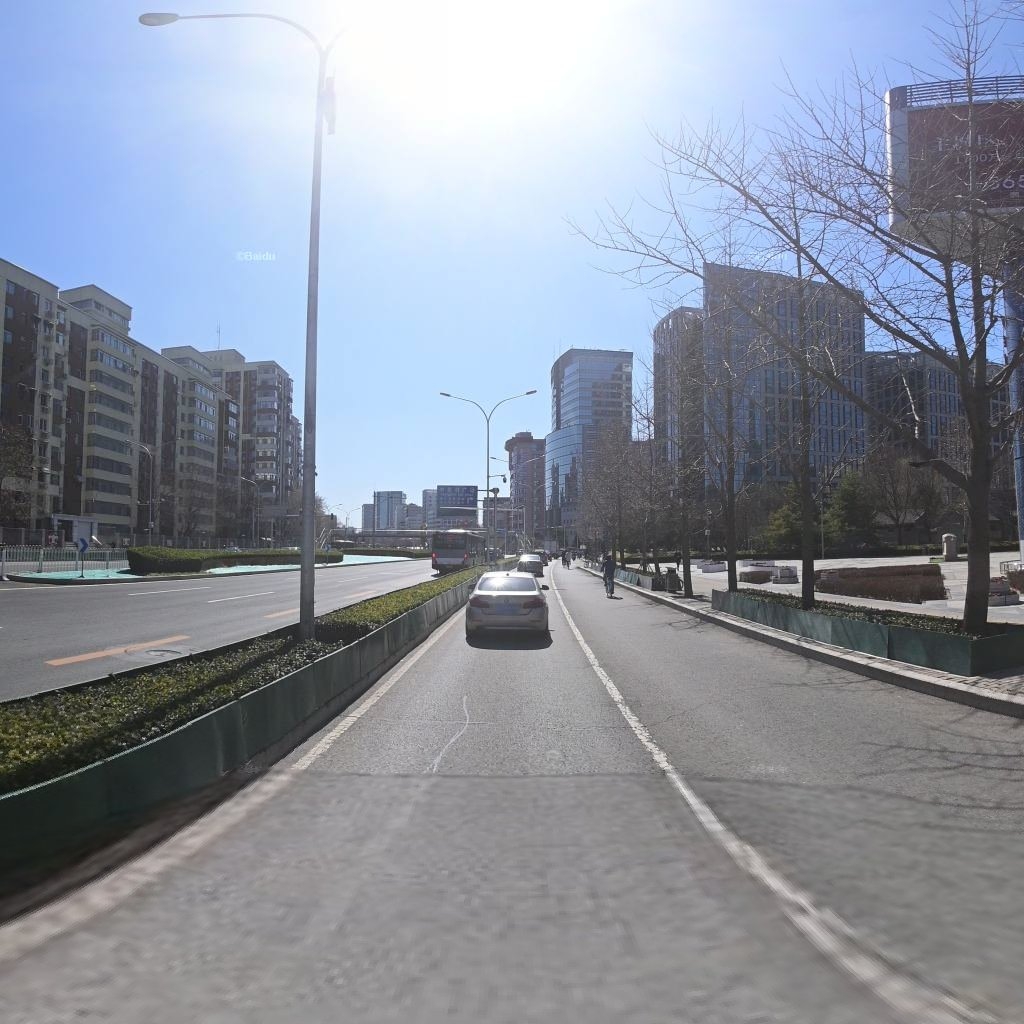
Region: Haidian
Road damage annotations: longitudinal patch, transverse crack, manhole cover